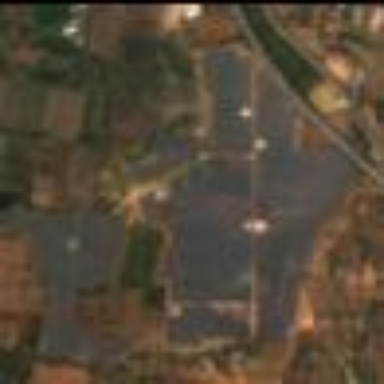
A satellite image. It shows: Wall surrounding solar power plant. The plant utilizes photovoltaic technology to generate electricity.